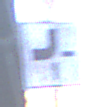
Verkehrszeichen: VerlaufVorfahrtsstrasse2
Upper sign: VorfahrtGewaehren
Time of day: SunriseSunset
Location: Outdoor (Urban)
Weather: Clear
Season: NotSpecified
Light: Natural